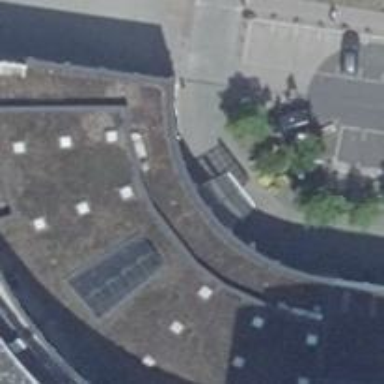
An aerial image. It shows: Footway with covered arcade.